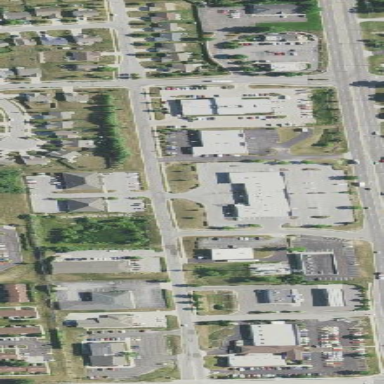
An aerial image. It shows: Commercial area.